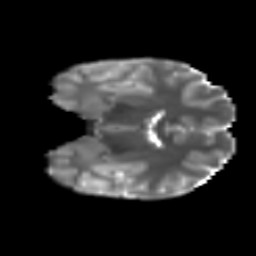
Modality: T2w
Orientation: coronal
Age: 11
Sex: male
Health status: ill
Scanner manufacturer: ge
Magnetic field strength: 3 T
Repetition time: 6.752 s
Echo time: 0.079 s